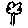
Label: tree